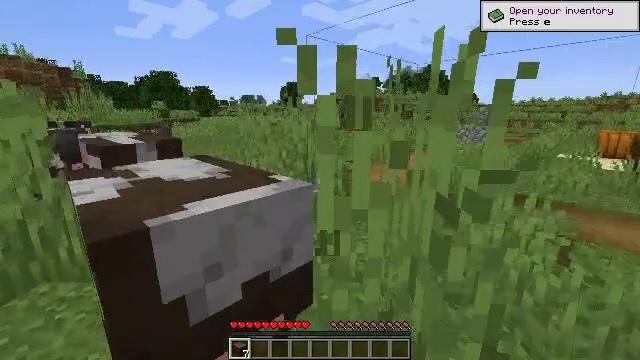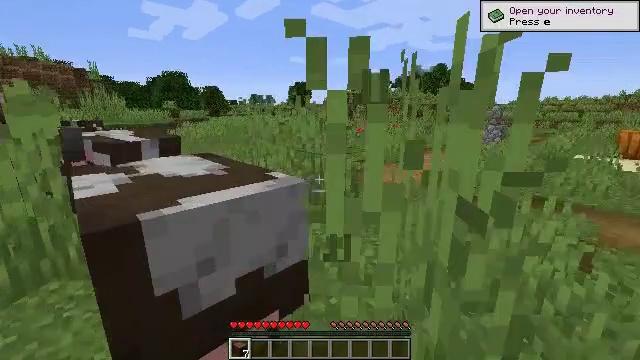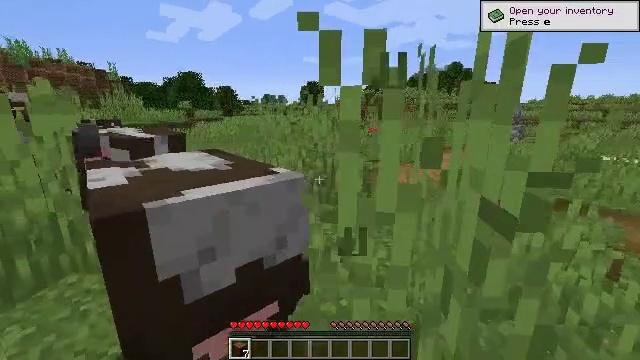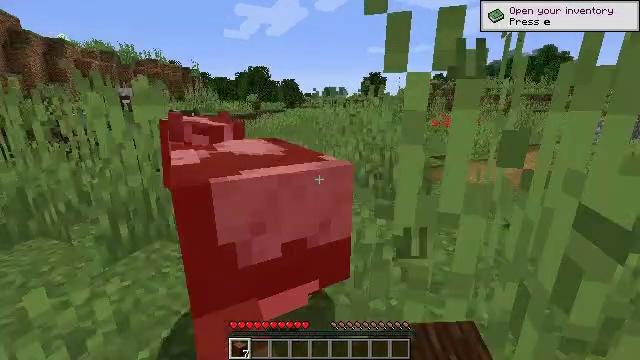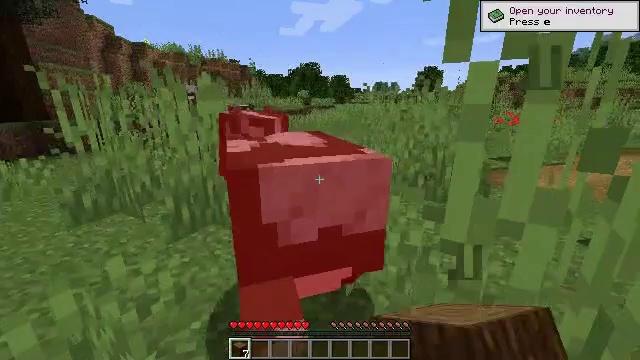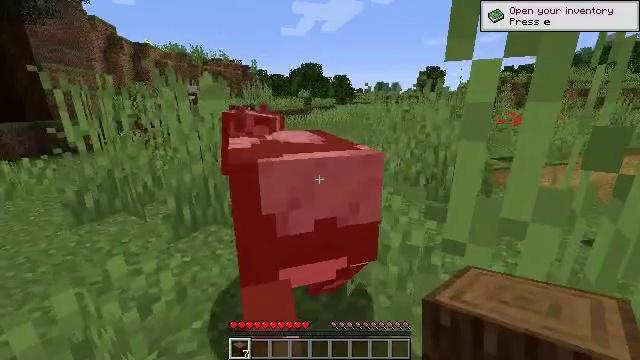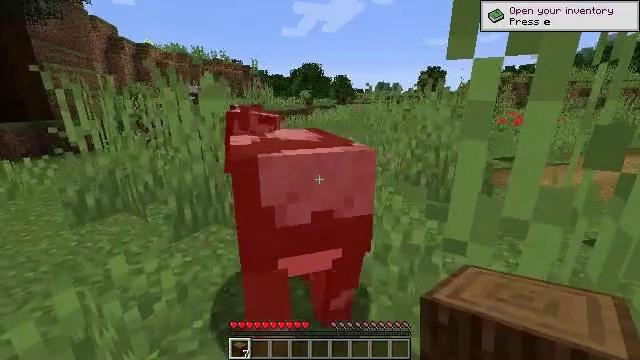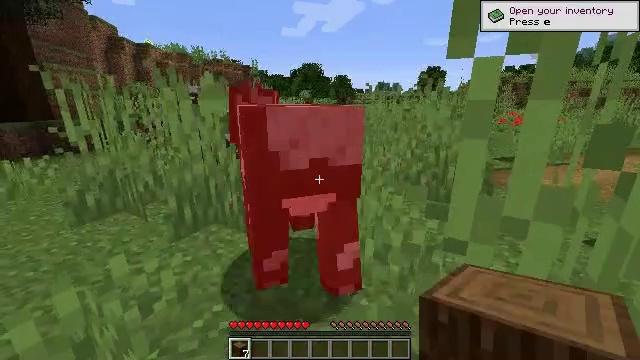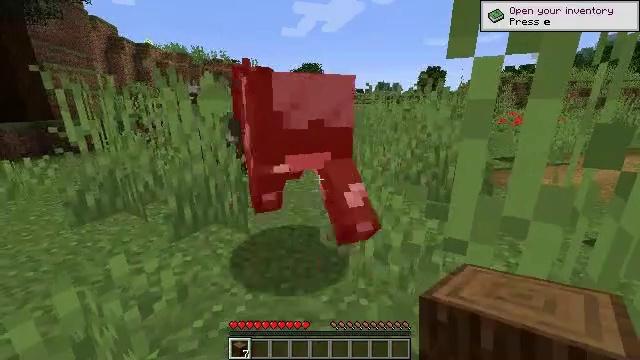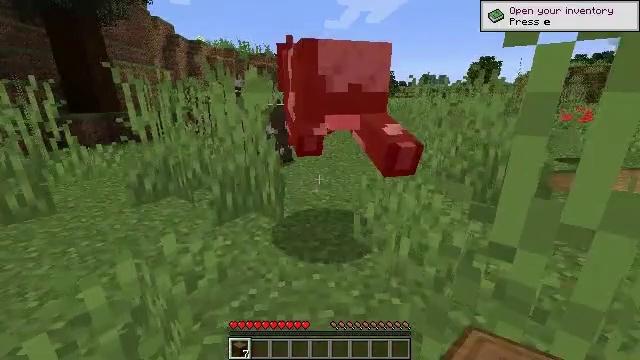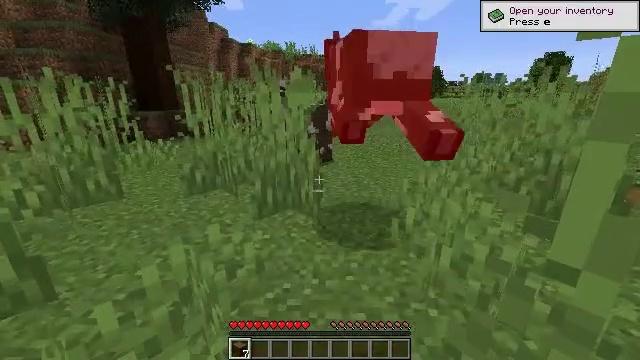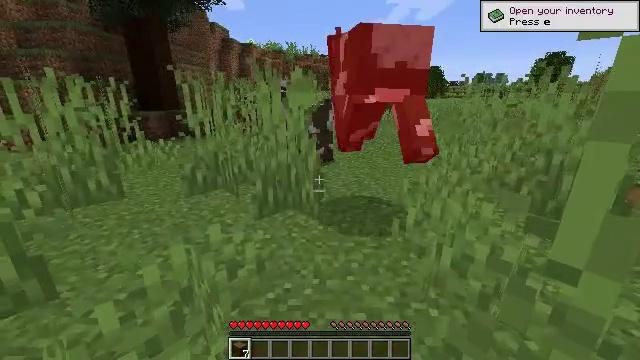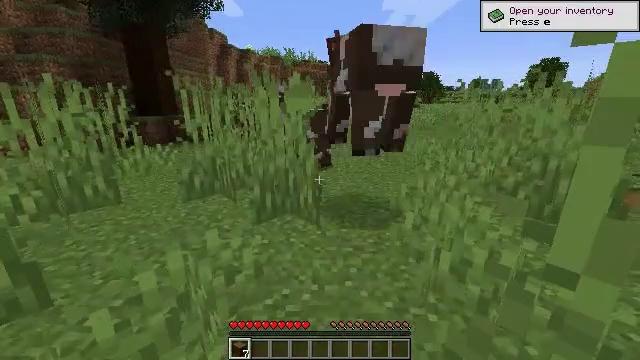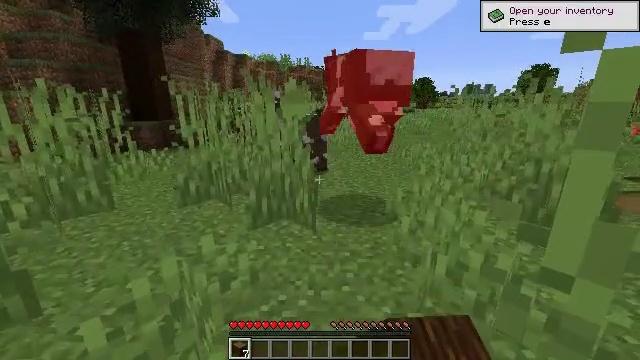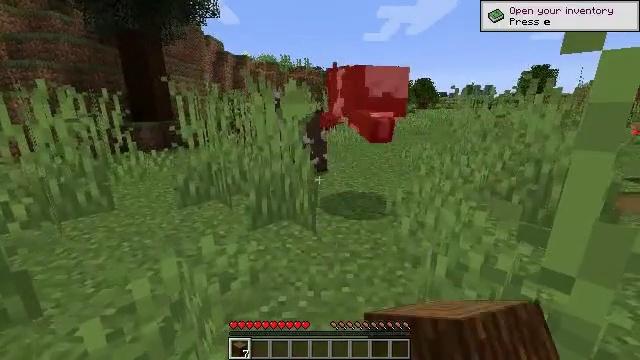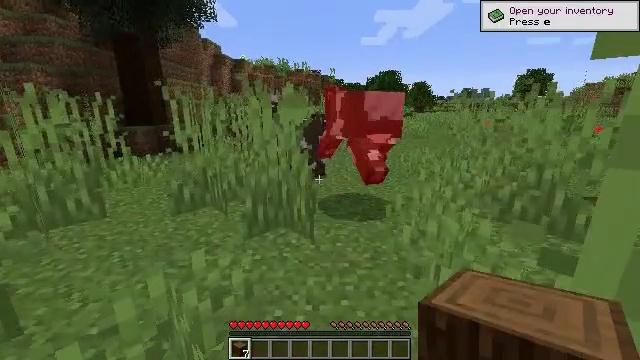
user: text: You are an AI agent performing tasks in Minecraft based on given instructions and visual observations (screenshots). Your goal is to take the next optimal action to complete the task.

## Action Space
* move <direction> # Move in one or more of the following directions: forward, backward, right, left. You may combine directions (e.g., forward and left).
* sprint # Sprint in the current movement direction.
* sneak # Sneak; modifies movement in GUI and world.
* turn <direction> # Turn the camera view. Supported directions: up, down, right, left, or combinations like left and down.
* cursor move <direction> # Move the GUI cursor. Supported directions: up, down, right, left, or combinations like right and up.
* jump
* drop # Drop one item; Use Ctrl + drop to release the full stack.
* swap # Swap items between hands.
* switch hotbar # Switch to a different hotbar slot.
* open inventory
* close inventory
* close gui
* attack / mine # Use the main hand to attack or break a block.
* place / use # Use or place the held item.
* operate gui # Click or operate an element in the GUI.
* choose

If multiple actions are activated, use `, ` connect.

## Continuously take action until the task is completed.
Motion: motion action
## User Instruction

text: Mine the grass in the plains.
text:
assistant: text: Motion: turn left, attack / mine
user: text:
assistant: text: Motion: turn left
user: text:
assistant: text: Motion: turn left and down
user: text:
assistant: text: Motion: turn left
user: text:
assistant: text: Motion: no_op
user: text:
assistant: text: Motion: no_op
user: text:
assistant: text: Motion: no_op
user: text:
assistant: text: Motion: attack / mine
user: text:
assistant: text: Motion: turn left and down, attack / mine
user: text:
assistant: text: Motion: turn left, attack / mine
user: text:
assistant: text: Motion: no_op
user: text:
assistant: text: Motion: turn up
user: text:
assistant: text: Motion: turn up
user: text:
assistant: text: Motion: move forward
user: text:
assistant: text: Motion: move forward
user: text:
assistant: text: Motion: move forward, turn up
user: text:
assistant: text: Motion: move forward, turn right and up
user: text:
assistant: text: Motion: move forward, turn right and up
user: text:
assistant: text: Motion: move forward
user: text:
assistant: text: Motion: move forward
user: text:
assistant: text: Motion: move forward
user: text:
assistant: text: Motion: move forward
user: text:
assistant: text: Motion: move forward
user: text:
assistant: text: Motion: move forward
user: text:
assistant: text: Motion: move forward, turn right
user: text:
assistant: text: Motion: move forward
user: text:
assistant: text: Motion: move forward
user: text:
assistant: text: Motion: move forward
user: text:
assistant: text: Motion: move forward, turn left
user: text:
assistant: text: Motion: move forward